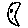
Label: moon